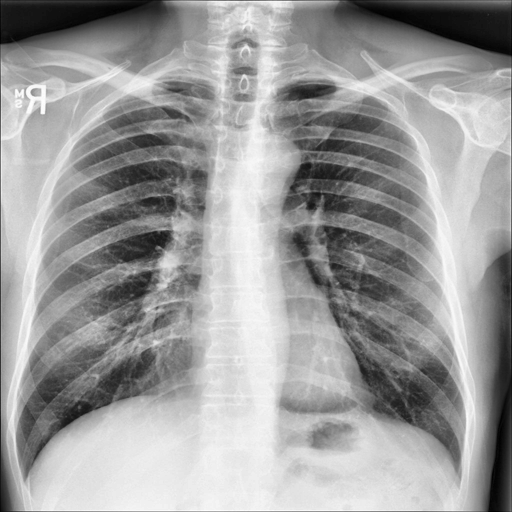
Finding: NORMAL